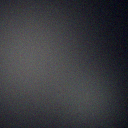
Screen state: off